Question: I have been converting my class components to functions but I'm stuck on this hook error to do with my export default. I'm sure it's something simple, but I can't find the answer I'm looking for.

This is the code causing the error:
'''
import React from 'react'
import {AppBar, Toolbar, Button, Typography, makeStyles} from '@material-ui/core'
import { connect } from 'react-redux'
import { Link } from 'react-router-dom'
import Menu from './Menu'
const useStyles = makeStyles((theme) => ({
header: {
backgroundColor: "#1d3834",
},
root: {
flexGrow: 1,
},
menuButton: {
marginRight: theme.spacing(2),
},
title: {
flexGrow: 1,
},
}))
function Header(props) {
const classes = useStyles()
const renderContent = () => {
switch (props.auth) {
case null:
return
case false:
return (
<Button color="inherit" href="/signin">Sign In</Button>
)
default:
return (
<Button color="inherit" href="/api/logout">Sign Out</Button>
)
}
}
return(
<div className={classes.root}>
<AppBar position="static" className={classes.header}>
<Toolbar>
<Menu/>
<Typography variant="h6" className={classes.title} >
<Link
to={props.auth ? '/items' : '/'}
className="left brand-logo"
>
</Link>
</Typography>
{renderContent()}
</Toolbar>
</AppBar>
</div>
);
}
function mapStateToProps({auth}) {
return{ auth }
}
export default connect(mapStateToProps)(makeStyles(useStyles) (Header))
'''
I'm hoping someone has ran into a similar issue before and would be able to give me some feedback, Thanks :)
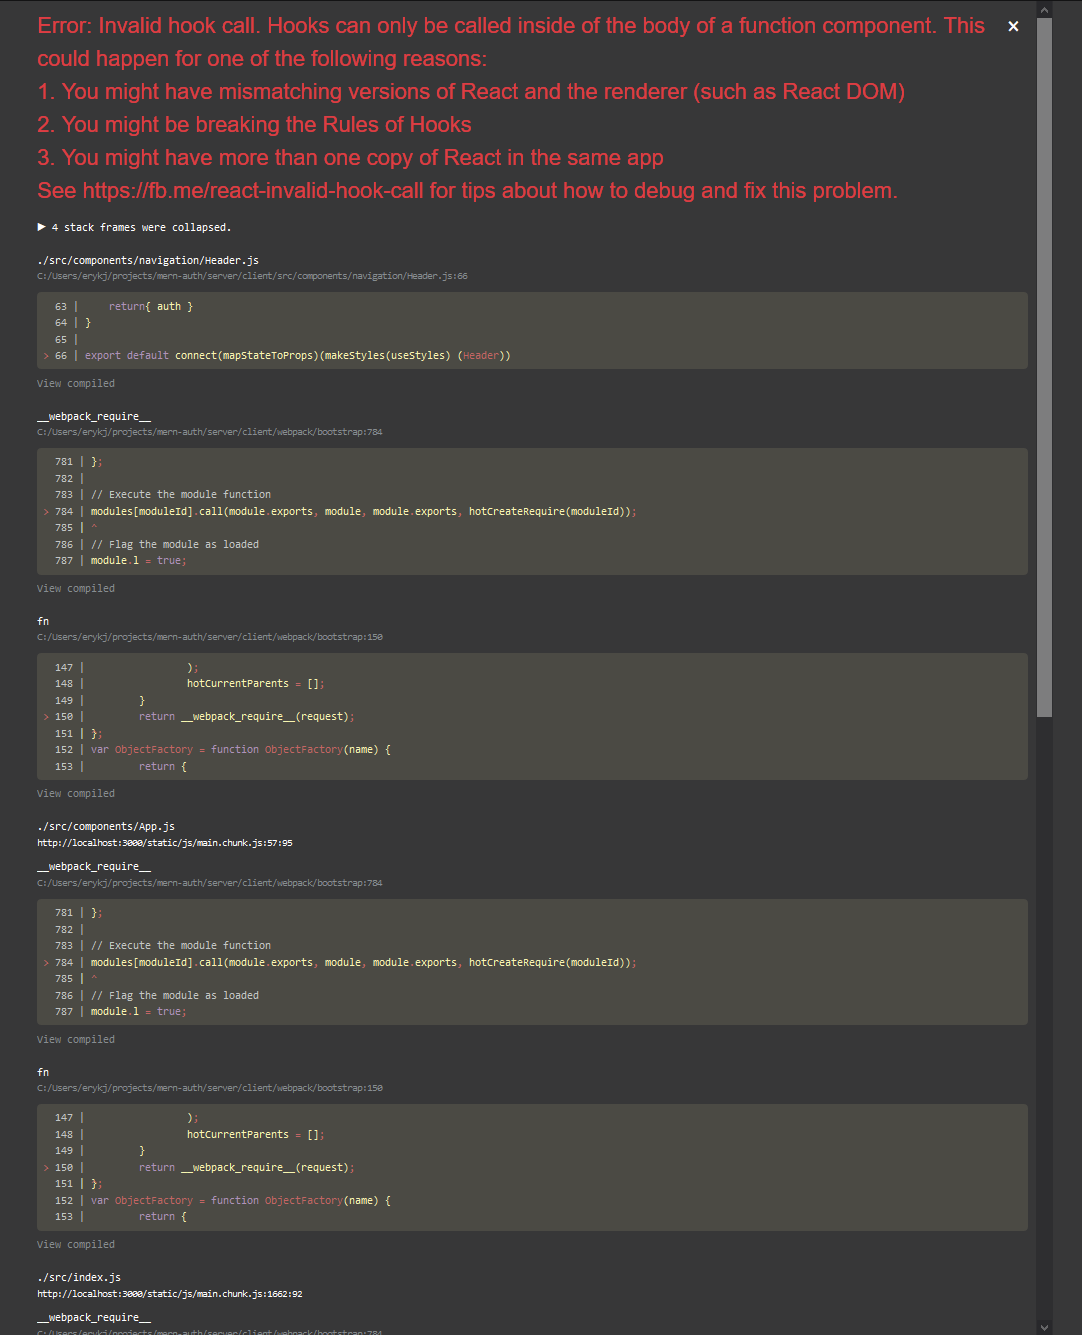
Answer: The main issue is how you 'export' your component. Try instead as the following:
'''
export default connect(mapStateToProps)(Header)
'''
You don't really need the 'makeStyles(useStyles)' part there.
---
This suggestion is not related to the question itself, it's just a small improvement how I like to organize 'makeStyles' stuff in my code repository with .
Usually I create a 'styles.tsx' which would look like in your case as the following, placed next to your component file:
'''
import { makeStyles } from "@material-ui/core"
const useStyles = makeStyles((theme) => ({
header: {
backgroundColor: "#1d3834",
},
root: {
flexGrow: 1,
},
menuButton: {
marginRight: theme.spacing(2),
},
title: {
flexGrow: 1,
},
}))
export default useStyles
'''
Then 'import' in the component as the following:
'''
import useStyles from "./styles"
'''
And the usage similarly as in your component:
'''
function Header(props) {
const classes = useStyles()
// ... rest of your component
}
'''